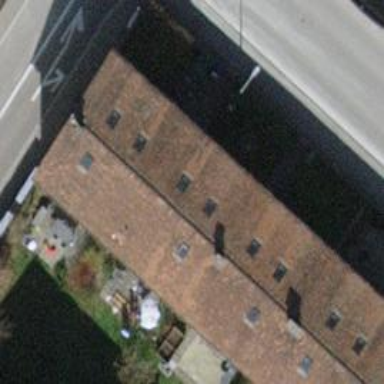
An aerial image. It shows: Gabled house with the roof oriented across.